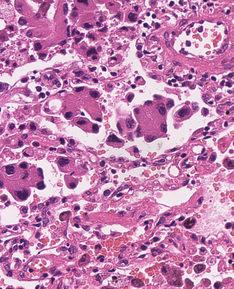
Tumor epithelial tissue: yes
Tumor-associated stroma tissue: yes
Normal tissue: no